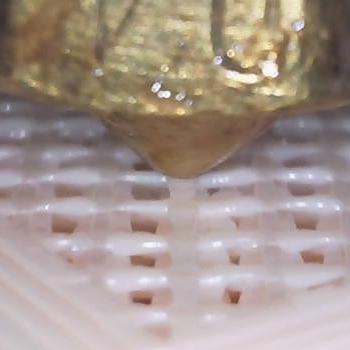
Flow rate: 66%